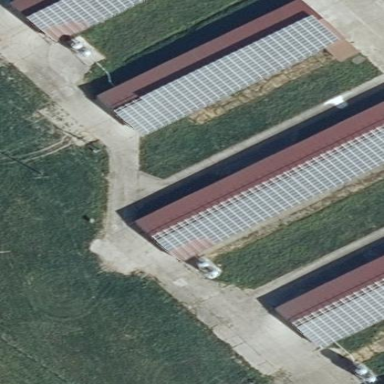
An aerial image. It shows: Building equipped with solar photovoltaic panel for generating electricity. The small installation is solar power generator.